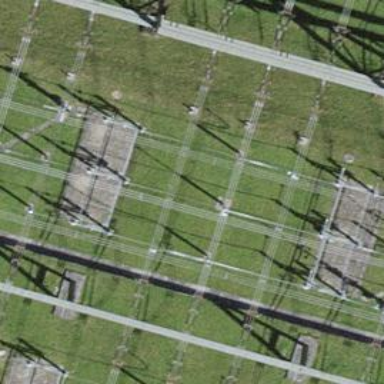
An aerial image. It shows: Power line with three cables configured as busbar.